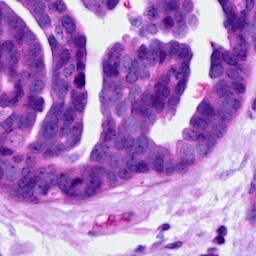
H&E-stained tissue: Ovarian